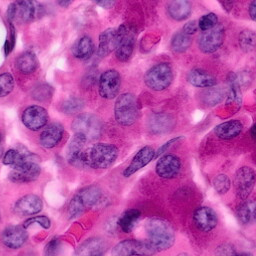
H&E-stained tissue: Pancreatic